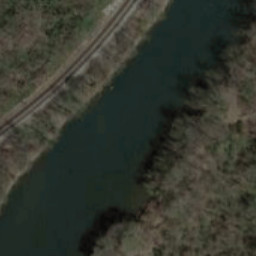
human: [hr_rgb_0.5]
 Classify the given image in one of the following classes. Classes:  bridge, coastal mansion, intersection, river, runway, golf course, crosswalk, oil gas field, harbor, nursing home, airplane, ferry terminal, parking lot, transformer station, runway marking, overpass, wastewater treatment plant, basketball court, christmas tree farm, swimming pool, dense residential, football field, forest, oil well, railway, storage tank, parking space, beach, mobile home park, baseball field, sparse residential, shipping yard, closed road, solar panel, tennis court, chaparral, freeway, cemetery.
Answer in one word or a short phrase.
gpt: river